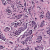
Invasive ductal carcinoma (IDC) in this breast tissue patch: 1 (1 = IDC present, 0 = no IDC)